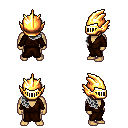
a pixel art fantasy rpg character, male body template, human, tanned skin, brown robe, metal pants, gray right-swept hairstyle, gold helm, four views (front, back, left, right), 2x2 character sprite sheet, small pixel art, hard edges, no anti-aliasing